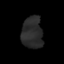
Tissue: lung
Cell type: T cells
Senescence score: 0.2431
Nuclear area (px): 652
Mean DAPI intensity: 42.095